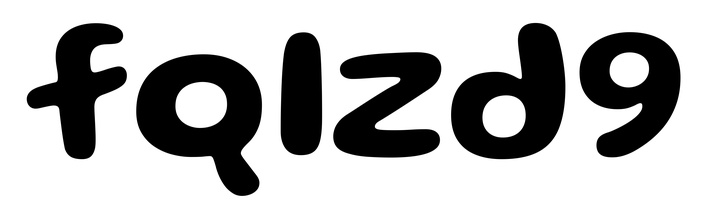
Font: Gluten_SemiBold